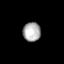
Tissue: lung
Cell type: Epithelial cells
Senescence score: 0.1971
Nuclear area (px): 338
Mean DAPI intensity: 169.831